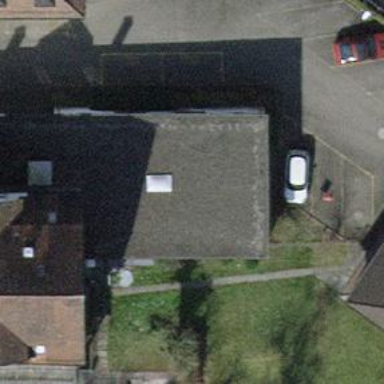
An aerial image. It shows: Veterinary facility.